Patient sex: M
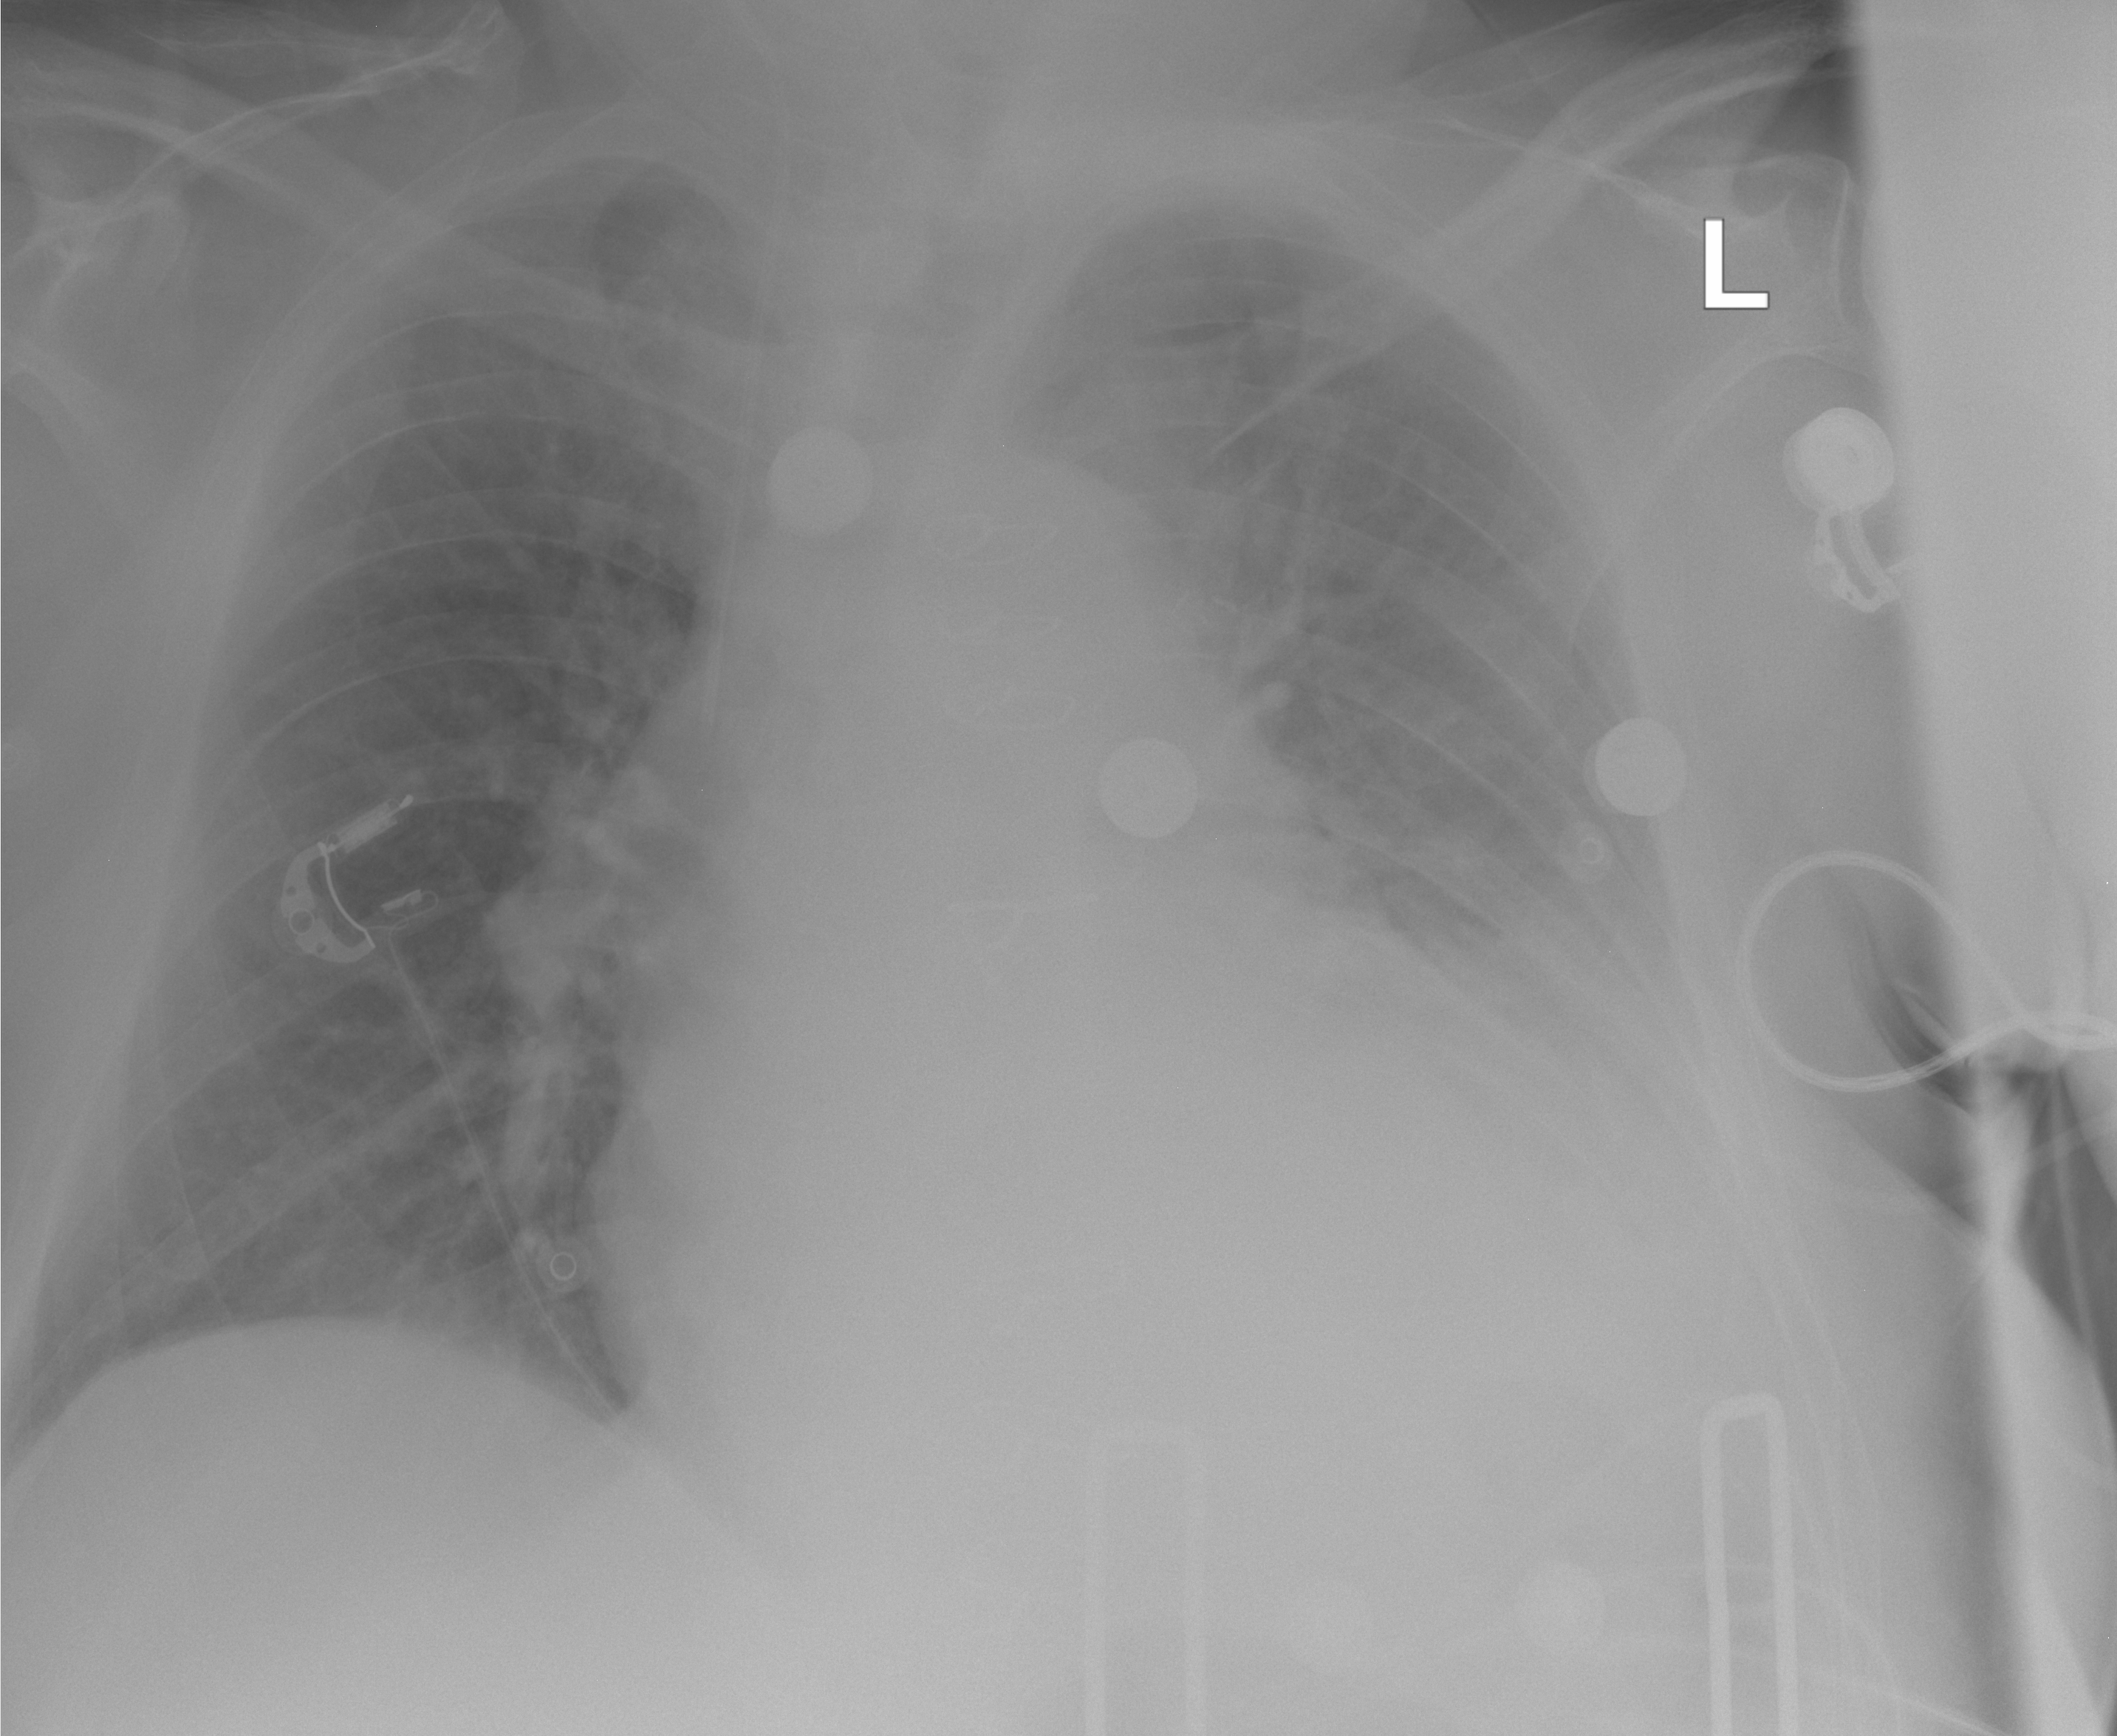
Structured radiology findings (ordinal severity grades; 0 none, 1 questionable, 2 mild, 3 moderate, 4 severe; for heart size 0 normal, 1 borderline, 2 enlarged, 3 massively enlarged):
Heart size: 2
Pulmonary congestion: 2
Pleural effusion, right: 0
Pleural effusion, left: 2
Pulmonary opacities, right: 0
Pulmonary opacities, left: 0
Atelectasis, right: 0
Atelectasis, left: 0